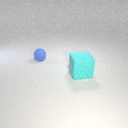
large cyan rubber cube to the right of small blue rubber sphere